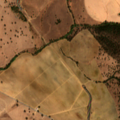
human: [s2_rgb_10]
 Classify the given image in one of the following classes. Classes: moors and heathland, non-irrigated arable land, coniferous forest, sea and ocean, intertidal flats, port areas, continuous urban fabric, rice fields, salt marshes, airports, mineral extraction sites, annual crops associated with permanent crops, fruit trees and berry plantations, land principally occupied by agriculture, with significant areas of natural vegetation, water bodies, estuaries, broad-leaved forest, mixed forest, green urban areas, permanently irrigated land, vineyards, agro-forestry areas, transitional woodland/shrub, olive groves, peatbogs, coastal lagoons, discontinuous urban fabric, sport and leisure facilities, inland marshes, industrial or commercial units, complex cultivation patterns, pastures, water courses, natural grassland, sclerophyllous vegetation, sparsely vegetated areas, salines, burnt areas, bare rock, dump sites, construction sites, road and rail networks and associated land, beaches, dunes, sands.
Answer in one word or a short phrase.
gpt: non-irrigated arable land, permanently irrigated land, fruit trees and berry plantations, olive groves, agro-forestry areas